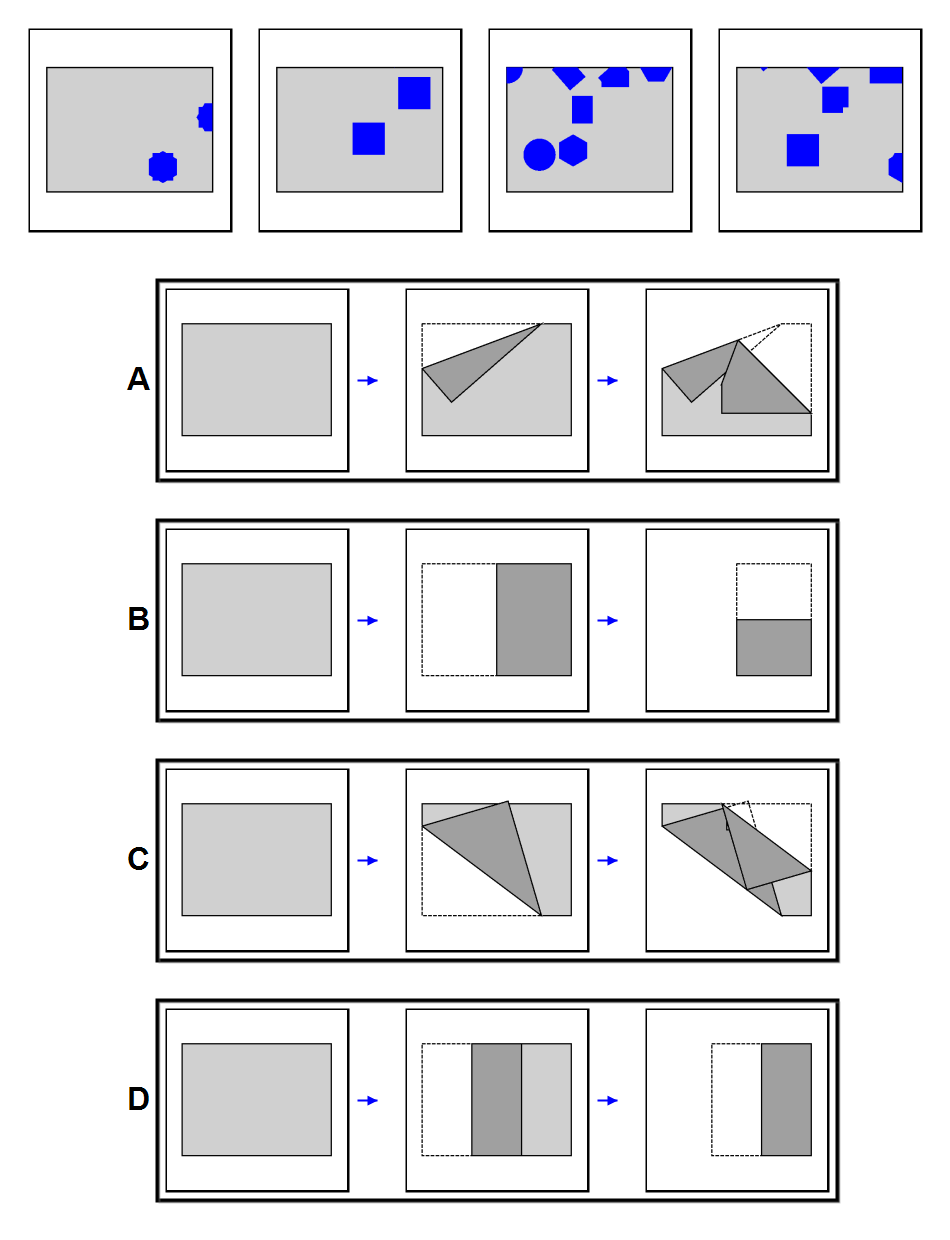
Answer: A